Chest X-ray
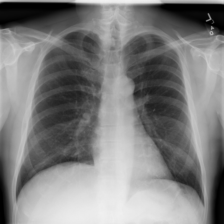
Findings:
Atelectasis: negative
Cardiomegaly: negative
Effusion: negative
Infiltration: negative
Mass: negative
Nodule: negative
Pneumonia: negative
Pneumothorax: negative
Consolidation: negative
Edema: negative
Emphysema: negative
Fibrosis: negative
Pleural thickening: negative
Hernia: negative